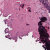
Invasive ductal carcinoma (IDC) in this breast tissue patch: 0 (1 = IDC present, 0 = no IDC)